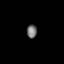
Tissue: prostate
Cell type: T cells
Senescence score: 0.8394
Nuclear area (px): 128
Mean DAPI intensity: 119.648